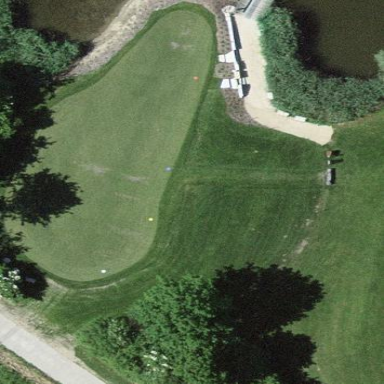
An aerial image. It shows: Golf tee on grassy land.